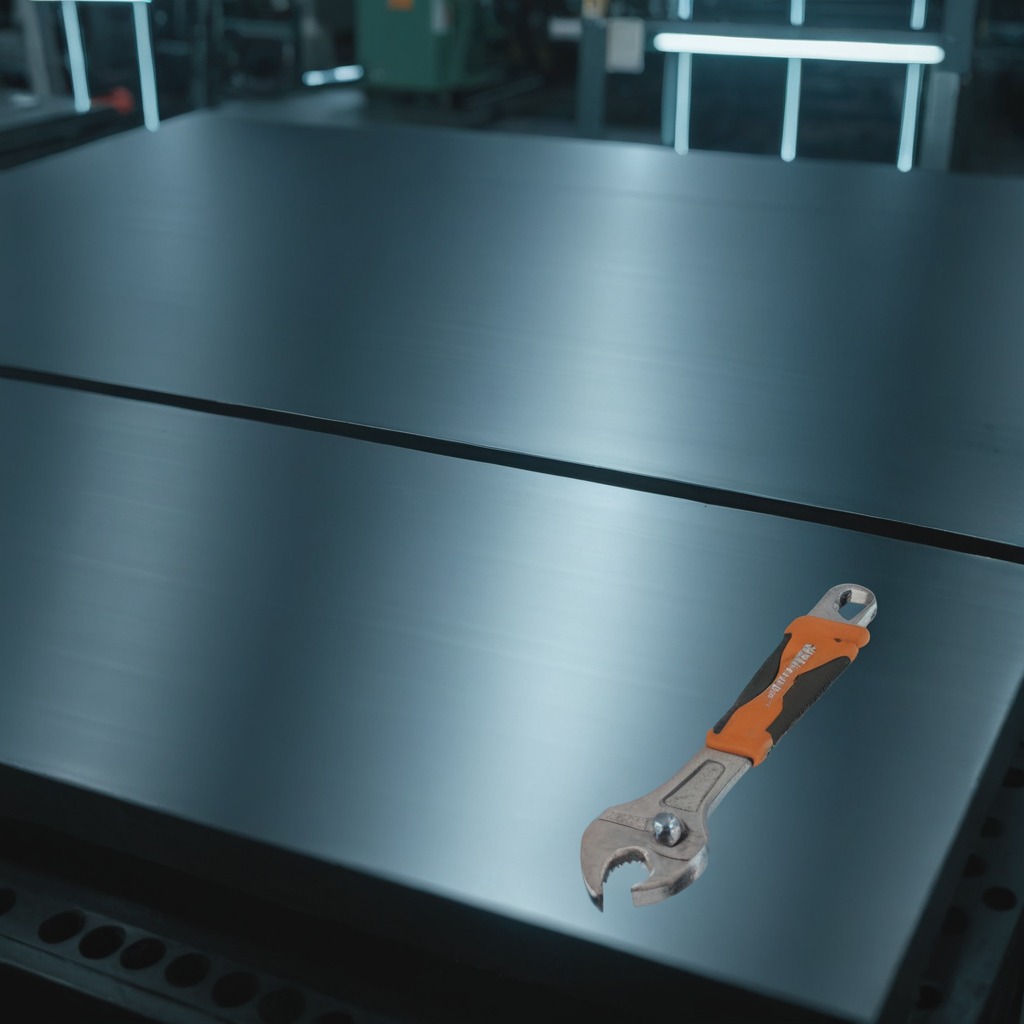
A wrench is lying on the metal table in a machine shop under fluorescent lights.